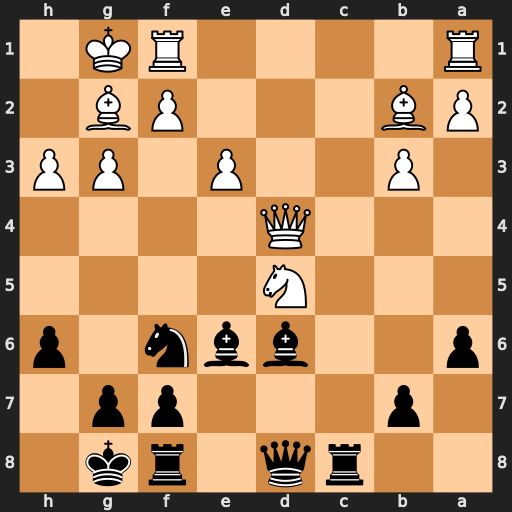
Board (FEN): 2rq1rk1/1p3pp1/p2bbn1p/3N4/3Q4/1P2P1PP/PB3PB1/R4RK1
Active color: b
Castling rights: -
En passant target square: -
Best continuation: Bxd5 Bxd5 Bc5